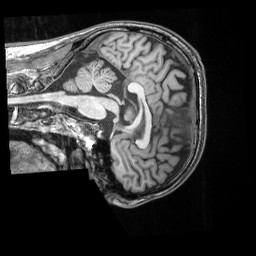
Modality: T1w
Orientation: sagittal
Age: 46
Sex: male
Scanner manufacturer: siemens
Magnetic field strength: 3 T
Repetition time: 2 s
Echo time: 0.00339 s